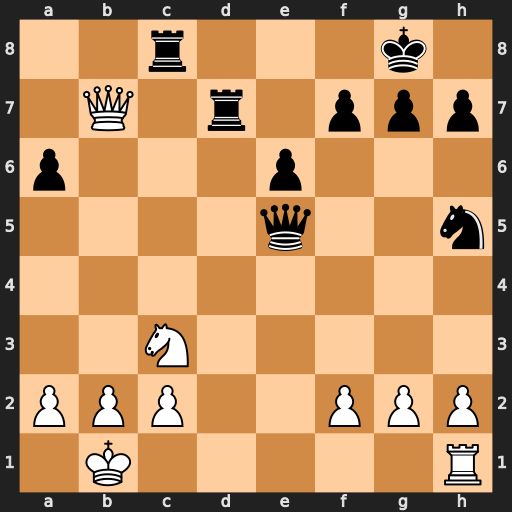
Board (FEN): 2r3k1/1Q1r1ppp/p3p3/4q2n/8/2N5/PPP2PPP/1K5R
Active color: w
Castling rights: -
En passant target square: -
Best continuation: Qxc8+ Rd8 Qxd8#